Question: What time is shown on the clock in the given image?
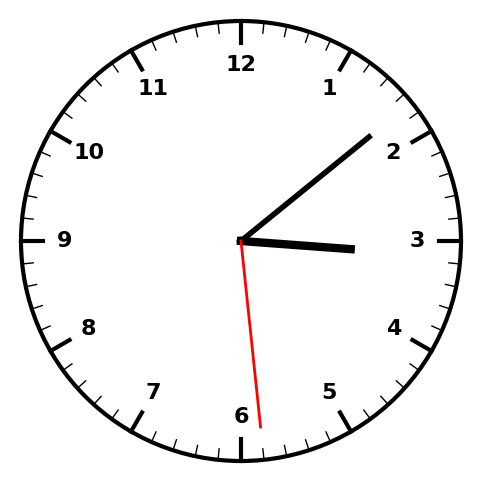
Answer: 03:08:29